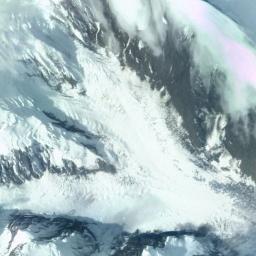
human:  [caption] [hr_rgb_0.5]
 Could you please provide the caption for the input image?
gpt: The snowberg is covered with glaciers .

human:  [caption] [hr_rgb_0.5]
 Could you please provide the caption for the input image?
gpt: There is snow on the part of the snowberg .

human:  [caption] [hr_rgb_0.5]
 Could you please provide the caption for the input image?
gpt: The snow berg is consist of bare land and white snow .

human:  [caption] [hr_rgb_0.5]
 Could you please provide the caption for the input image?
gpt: A snow-covered mountain covered in large areas .

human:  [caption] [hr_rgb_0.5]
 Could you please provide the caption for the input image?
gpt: There are full of snow on the snowberg .